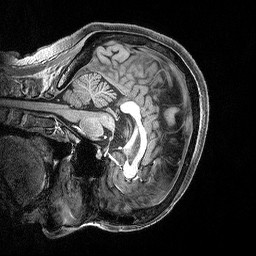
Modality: T1w
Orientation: sagittal
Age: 21
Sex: female
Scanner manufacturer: siemens
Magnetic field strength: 3 T
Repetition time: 2.3 s
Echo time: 0.00298 s